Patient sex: M
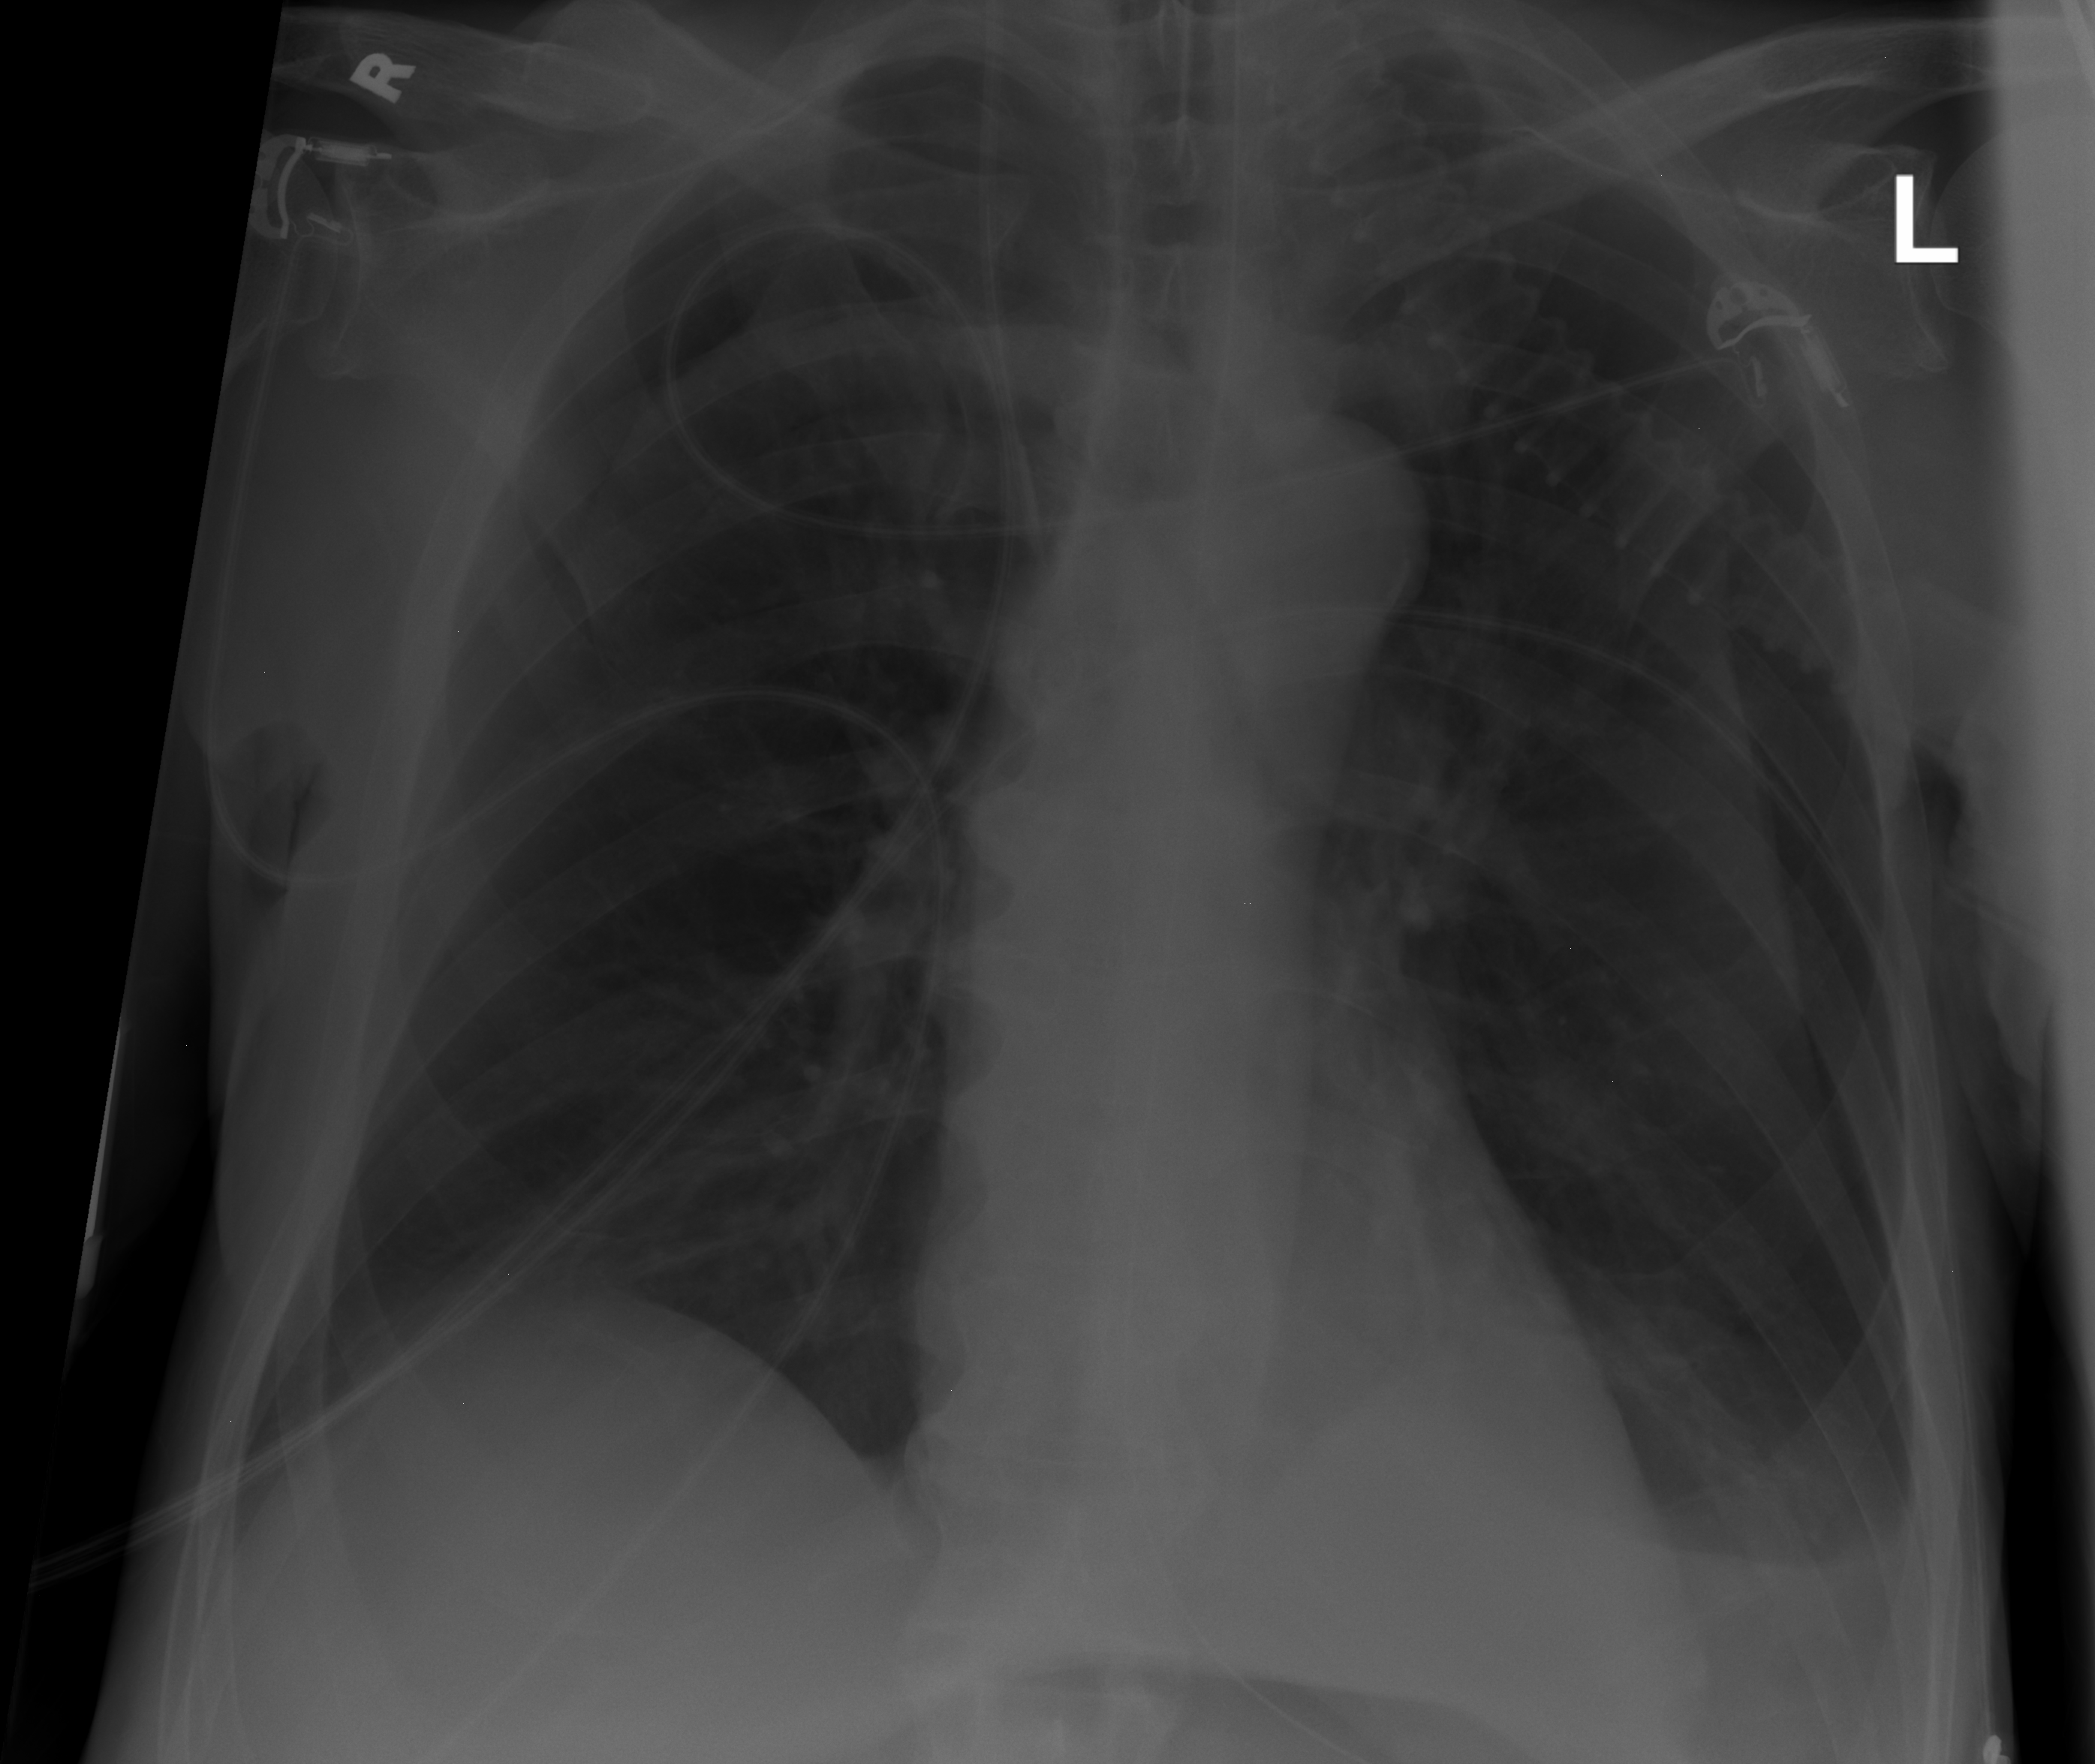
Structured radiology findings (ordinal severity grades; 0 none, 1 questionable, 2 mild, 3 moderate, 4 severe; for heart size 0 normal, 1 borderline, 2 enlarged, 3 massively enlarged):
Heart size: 0
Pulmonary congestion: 0
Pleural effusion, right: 0
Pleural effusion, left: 2
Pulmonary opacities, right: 0
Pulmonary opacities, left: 0
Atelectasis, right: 0
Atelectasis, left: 0